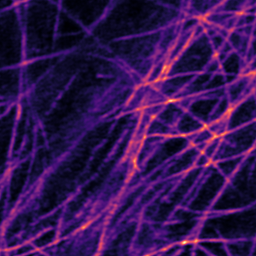
Label: Super-resolution Microtubules image